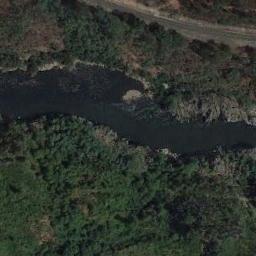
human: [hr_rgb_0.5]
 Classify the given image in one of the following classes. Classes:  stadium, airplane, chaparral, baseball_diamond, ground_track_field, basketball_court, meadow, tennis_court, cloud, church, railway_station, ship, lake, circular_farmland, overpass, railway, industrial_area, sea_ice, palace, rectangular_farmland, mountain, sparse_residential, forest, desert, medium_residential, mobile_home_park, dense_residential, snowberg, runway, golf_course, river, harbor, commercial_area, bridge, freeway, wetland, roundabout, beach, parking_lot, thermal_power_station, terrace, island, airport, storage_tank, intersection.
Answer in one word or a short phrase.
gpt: river